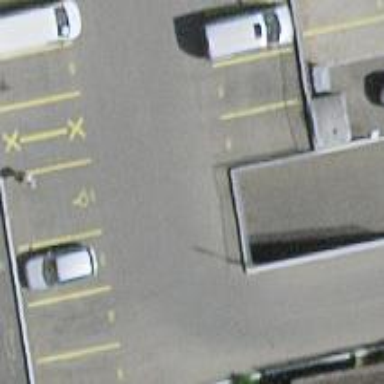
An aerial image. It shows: Parking entrance.